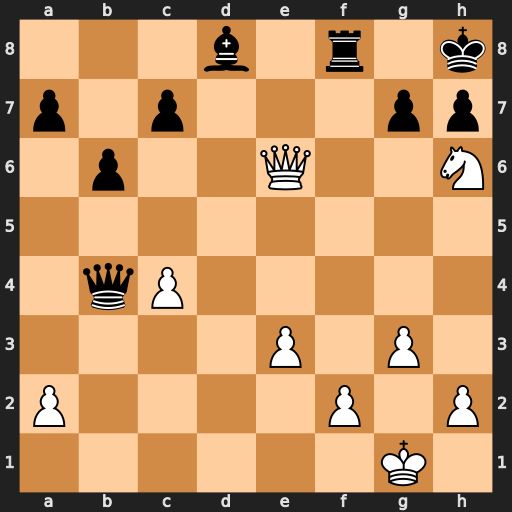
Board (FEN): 3b1r1k/p1p3pp/1p2Q2N/8/1qP5/4P1P1/P4P1P/6K1
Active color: w
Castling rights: -
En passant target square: -
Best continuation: Qg8+ Rxg8 Nf7#